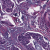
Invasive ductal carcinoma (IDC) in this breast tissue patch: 1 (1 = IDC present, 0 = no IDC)